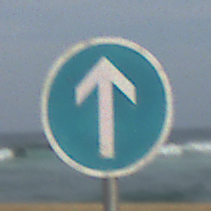
Verkehrszeichen: VorgeschriebeneFahrtrichtungGeradeaus
Umgebung: Outdoor, Suburban
Tageszeit: MorningAfternoon
Wetter: PartlyCloudy
Licht: Natural
Jahreszeit: NotSpecified
Kontrast: HighContrast